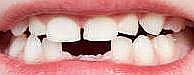
Condition: hypodontia